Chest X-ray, PA view. Patient: 50 years old, sex F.
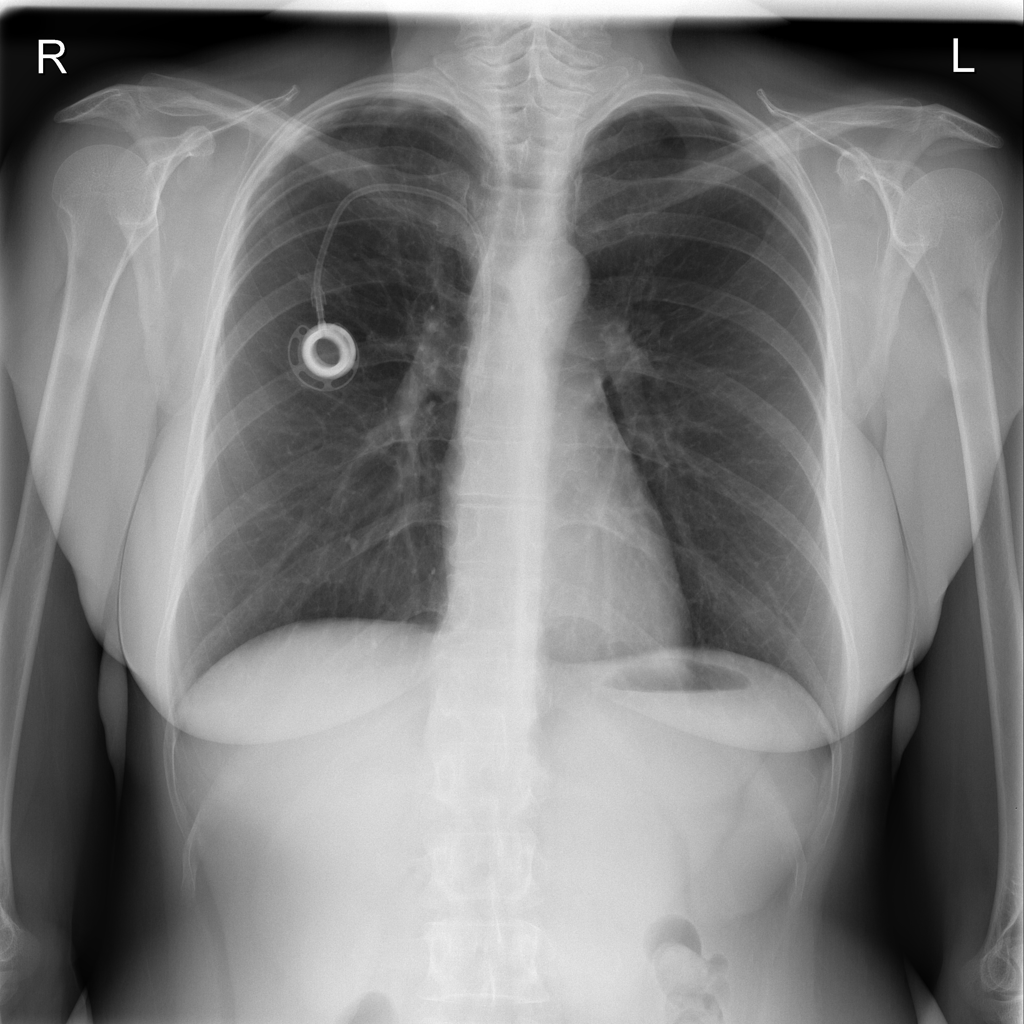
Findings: No Finding